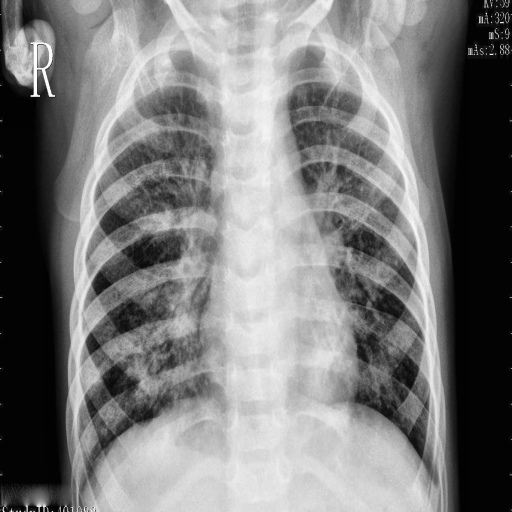
Finding: PNEUMONIA